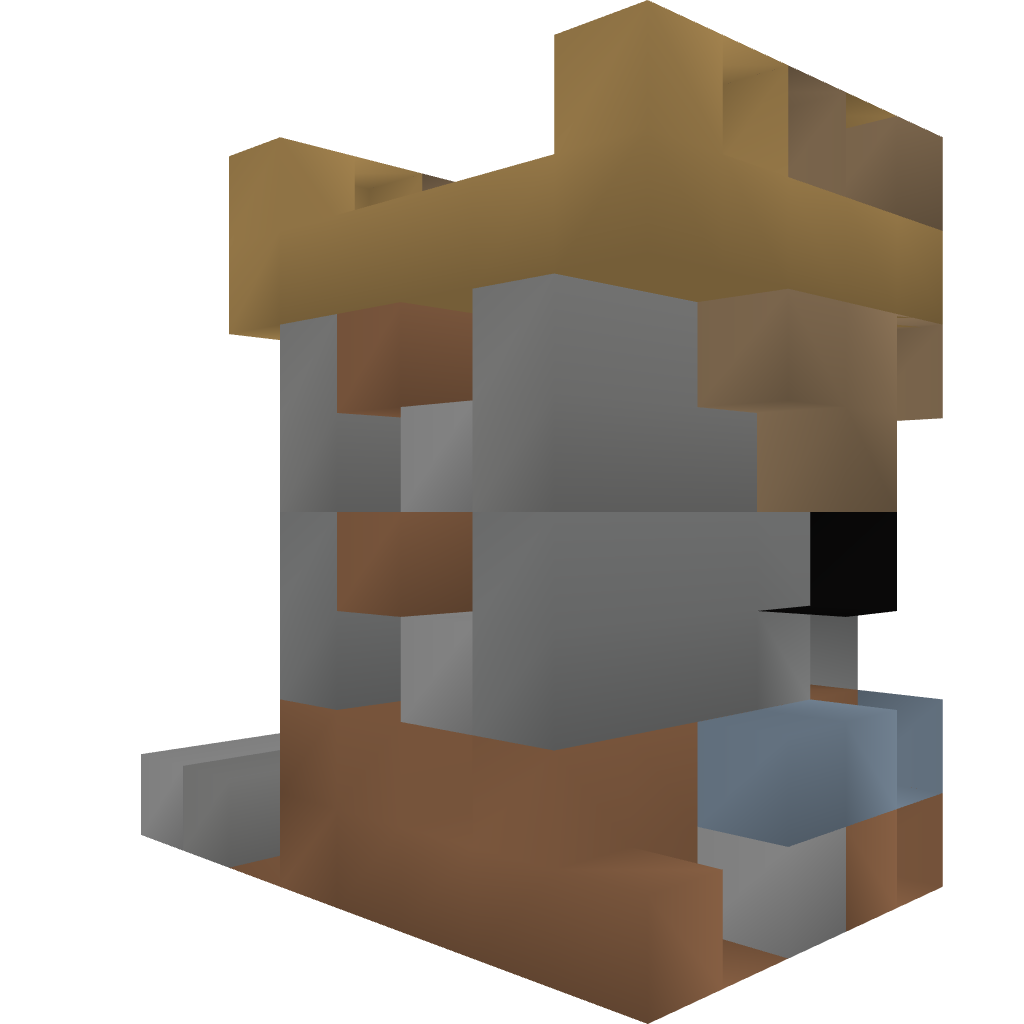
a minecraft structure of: Wall: Segment